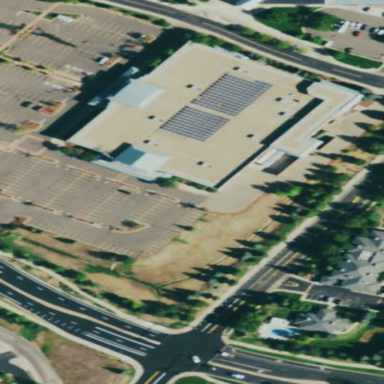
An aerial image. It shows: Commercial building.